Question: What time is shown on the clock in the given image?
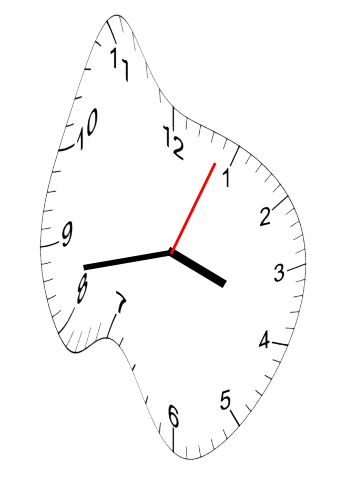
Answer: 03:43:04